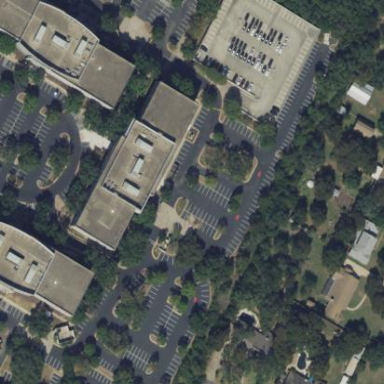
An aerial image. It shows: Office building.